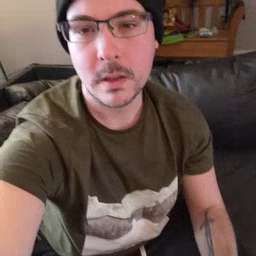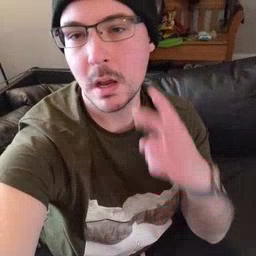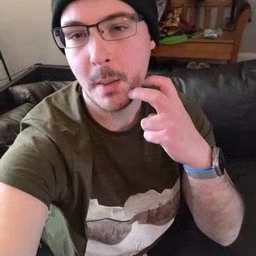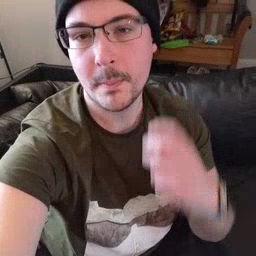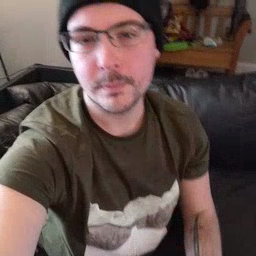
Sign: gum